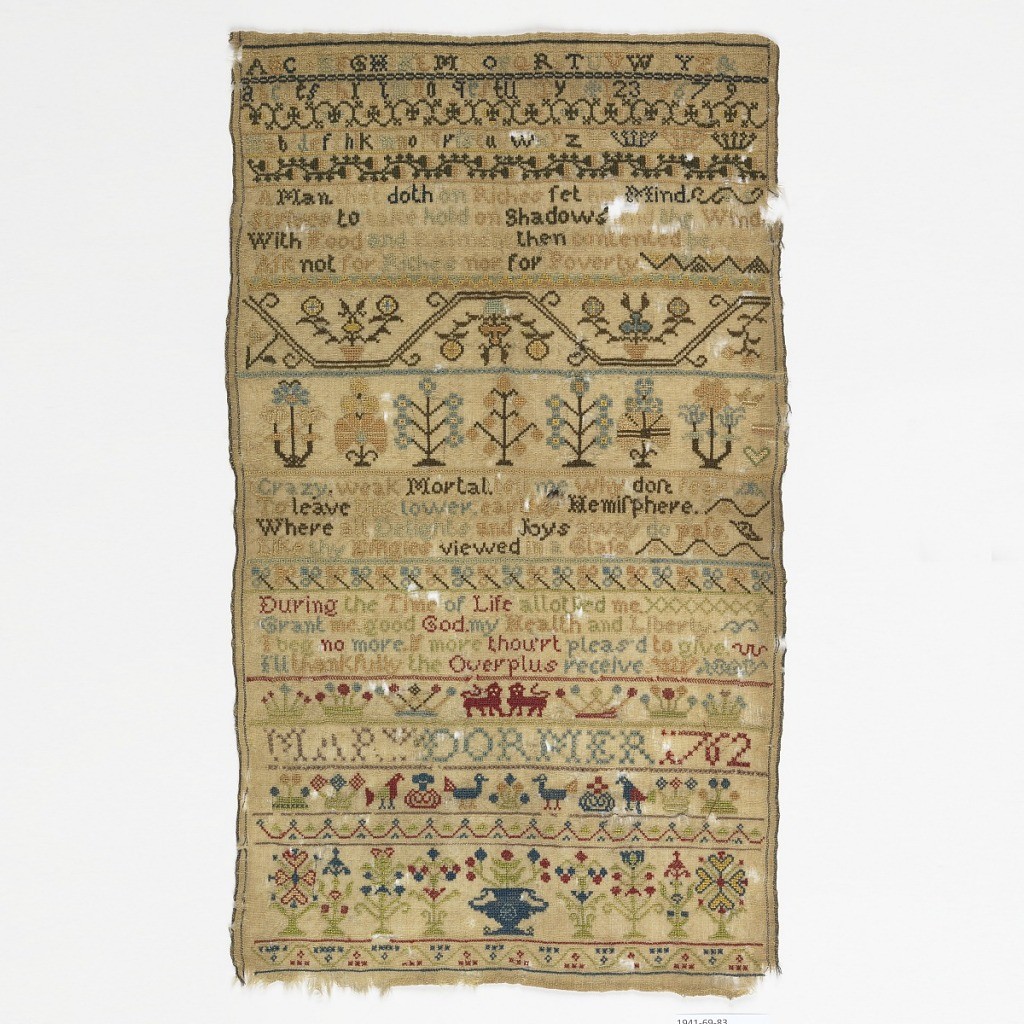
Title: Sampler
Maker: Mary Dormer
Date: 1762
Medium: silk embroidery, wool foundation Technique: cross, counted satin and eyelet stitches on plain weave
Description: Cross borders of alphabets, floral and geometric patterns, birds and verses.  Signature "Mary Dormer 1762."